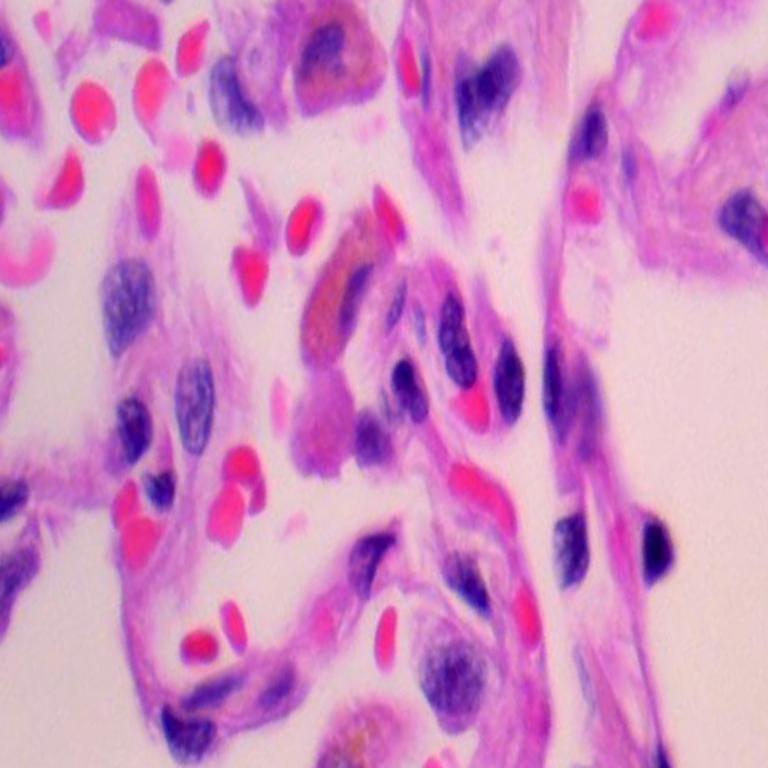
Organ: lung
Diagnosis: benign